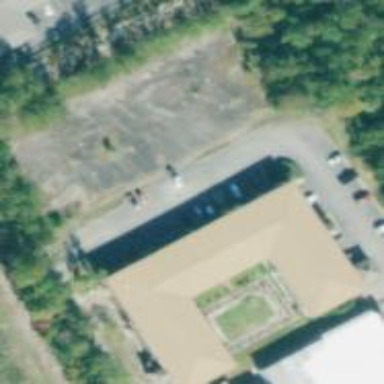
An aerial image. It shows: Motel building.